Interaction volume radius: 10 \u00c5
Interaction volume height: 10 \u00c5
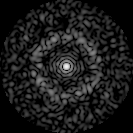
Disorder parameter: 0.8491